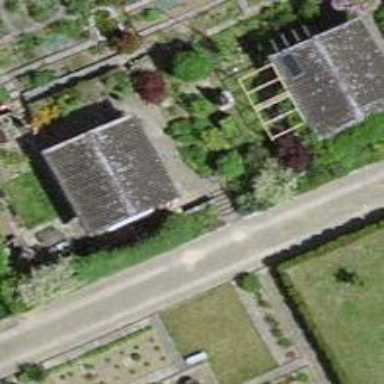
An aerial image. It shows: Allotment house.